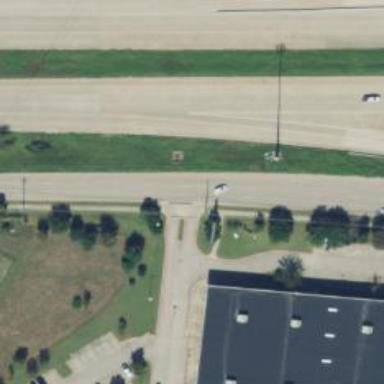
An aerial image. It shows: Secondary road with frontage road alongside.